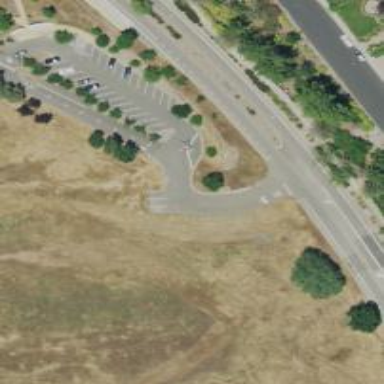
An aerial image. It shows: Parking space is available.